Interaction volume radius: 5 \u00c5
Interaction volume height: 30 \u00c5
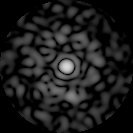
Disorder parameter: 0.8289